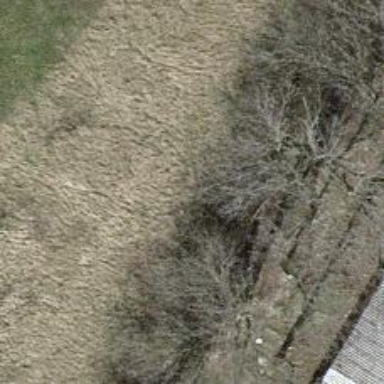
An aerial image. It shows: Single tag "natural: tree."